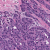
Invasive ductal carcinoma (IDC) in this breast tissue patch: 0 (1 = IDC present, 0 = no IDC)